Question: If I draw an SVG item at (0, 0) with 64x64, the actual displayed SVG item is from (-0.5, -0.5) with 65x65. I measured this by drawing the boundingbox behind the SVG item. And the SVG item is sticking out at all sides by a half unit on the QGraphicsScene.
Can I remove this effect? I have set the pen to NoPen.
I could scale it down, but that would be quite unprecise (since width and height need different scaling, which is hardly possible). How can I fix this issue?

As you can see, the brown boxes (SVG) stick out over the grey area (bounding box). The bounding box is confirmed with Inkscape.
Thanks
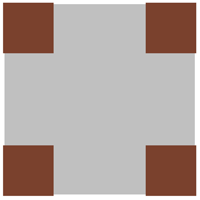
Answer: Found the solution using transform:
'''
QSvgRenderer *test = new QSvgRenderer(QLatin1String("test.svg"));
QGraphicsSvgItem *item = new QGraphicsSvgItem();
item->setSharedRenderer(test);
addItem(item);
// the following transformation is required if you want the SVG to be exactly on the spot and as big as it should be
item->setTransform(QTransform(test->viewBoxF().width() / (test->viewBoxF().width() + 1.0), 0.0, 0.0, test->viewBoxF().height() / (test->viewBoxF().height() + 1.0), 0.5, 0.5));
'''